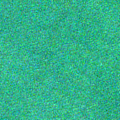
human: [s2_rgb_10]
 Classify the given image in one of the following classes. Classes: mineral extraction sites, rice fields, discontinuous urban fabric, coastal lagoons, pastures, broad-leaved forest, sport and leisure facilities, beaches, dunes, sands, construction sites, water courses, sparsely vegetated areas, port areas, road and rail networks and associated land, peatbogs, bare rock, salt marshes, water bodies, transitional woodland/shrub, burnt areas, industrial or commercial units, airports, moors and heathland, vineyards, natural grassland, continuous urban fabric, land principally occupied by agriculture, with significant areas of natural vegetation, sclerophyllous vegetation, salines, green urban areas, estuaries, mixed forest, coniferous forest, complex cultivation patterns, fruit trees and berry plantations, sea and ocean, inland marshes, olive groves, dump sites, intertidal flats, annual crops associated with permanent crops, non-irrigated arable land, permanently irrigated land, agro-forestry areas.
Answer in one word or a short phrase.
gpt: sea and ocean